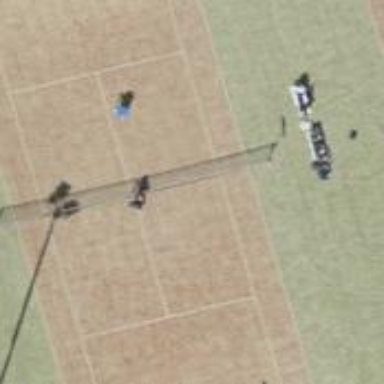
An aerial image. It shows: Tennis court on pitch designated for leisure land.